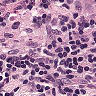
Metastatic tissue present: no